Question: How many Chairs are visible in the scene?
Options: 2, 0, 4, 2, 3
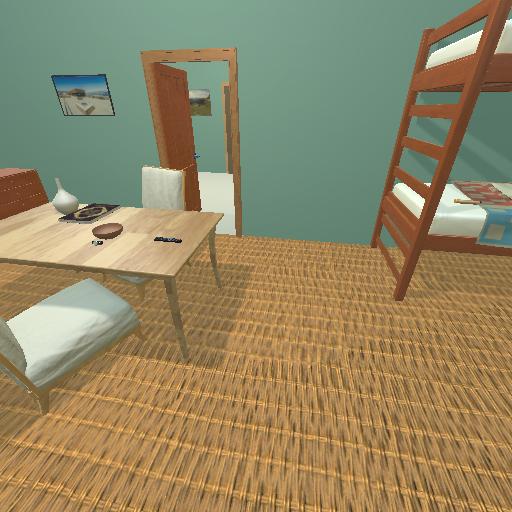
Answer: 2